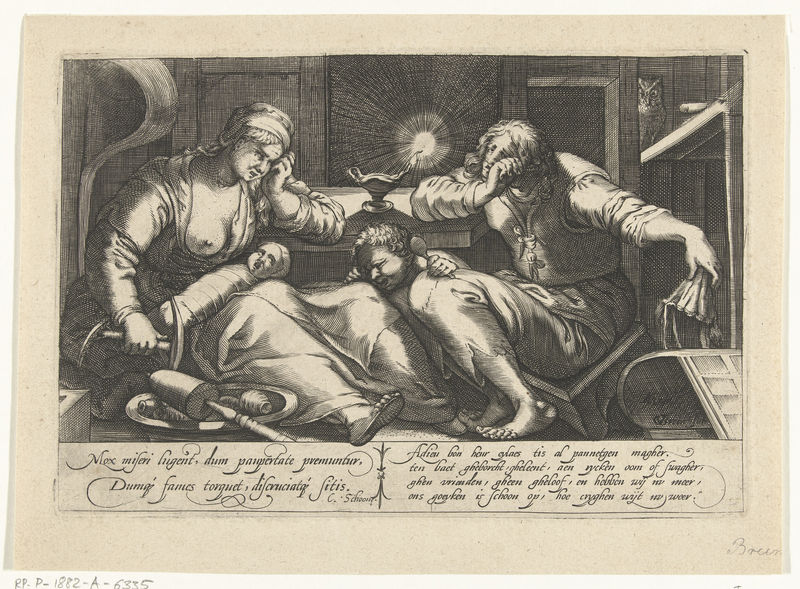
Titel: Gevolgen van de verspilling in het huwelijk
Künstler: Gillis van Breen
Standort: Amsterdam
Institution: Rijksmuseum
Schlagwörter: kopf, mann, menschen, brust, frau, lampe, teller, kind, mutter, schrift, angst, löffel, kopftuch, weinen, eule, sorge, wickelkind